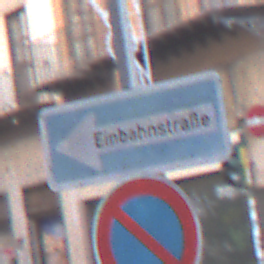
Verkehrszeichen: EinbahnstrasseLinksweisend
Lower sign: EingeschraenktesHalteverbot
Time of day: SunriseSunset
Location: Outdoor (Urban)
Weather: PartlyCloudy
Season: NotSpecified
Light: Natural